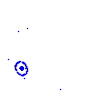
Particle: pion